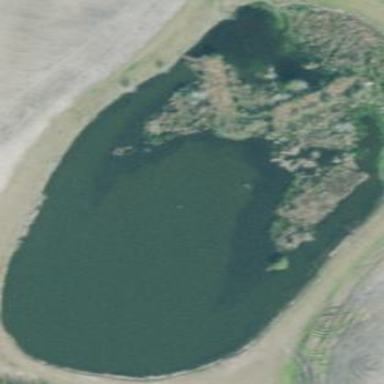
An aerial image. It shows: Natural reservoir of water.